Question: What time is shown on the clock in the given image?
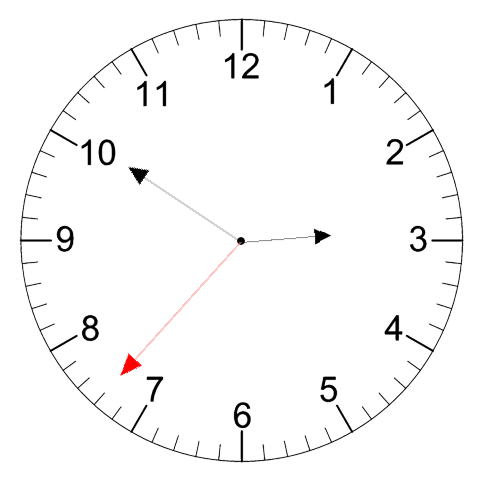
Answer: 02:50:37